Interaction volume radius: 5 \u00c5
Interaction volume height: 15 \u00c5
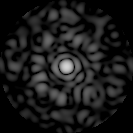
Disorder parameter: 0.8088